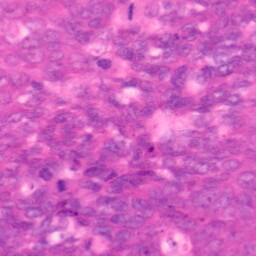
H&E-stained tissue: Colon